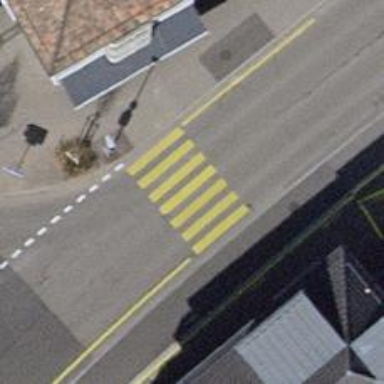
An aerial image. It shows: Marked asphalt footway with crossing markings.